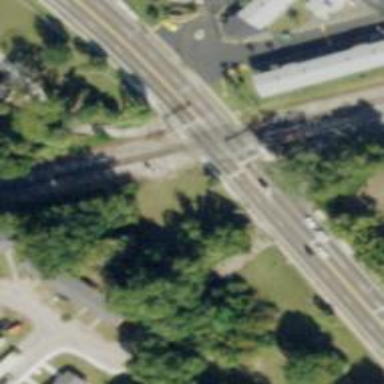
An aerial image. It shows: Crossing for the railway.